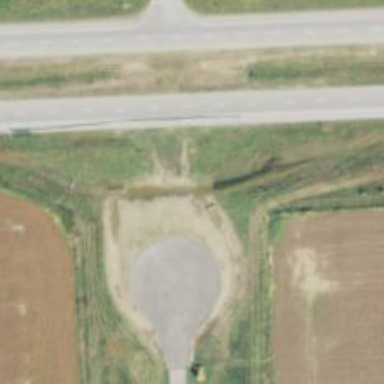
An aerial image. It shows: Culvert tunnel.